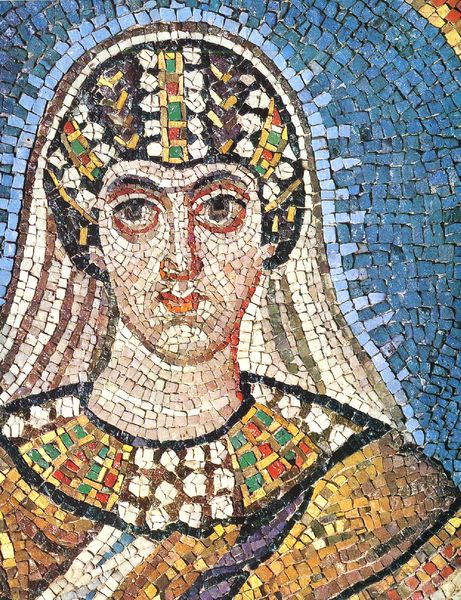
Titel: Ravenna, Erzbischöfliche Kapelle (Capella Arcivescovile), Mosaike
Standort: Ravenna, Erzbischöflicher Palast (EU - I - Emilia-Romagna)
Schlagwörter: blau, kopf, mann, umhang, weiß, gelb, grün, ocker, ausschnitt, bunt, frau, haar, mund, nase, orange, schwarz, blick, rot, schleier, tuch, beige, haube, mütze, augen, gesicht, kragen, stein, steine, hals, boden, auge, augenbrauen, kinn, krone, lippe, lippen, kreis, hellblau, kette, lila, klein, dunkelblau, kopftuch, detail, augenbraue, halskette, antike, orient, kontur, mosaik, steinchen, königin, byzanz, puzzle, südalpin, gesichtt